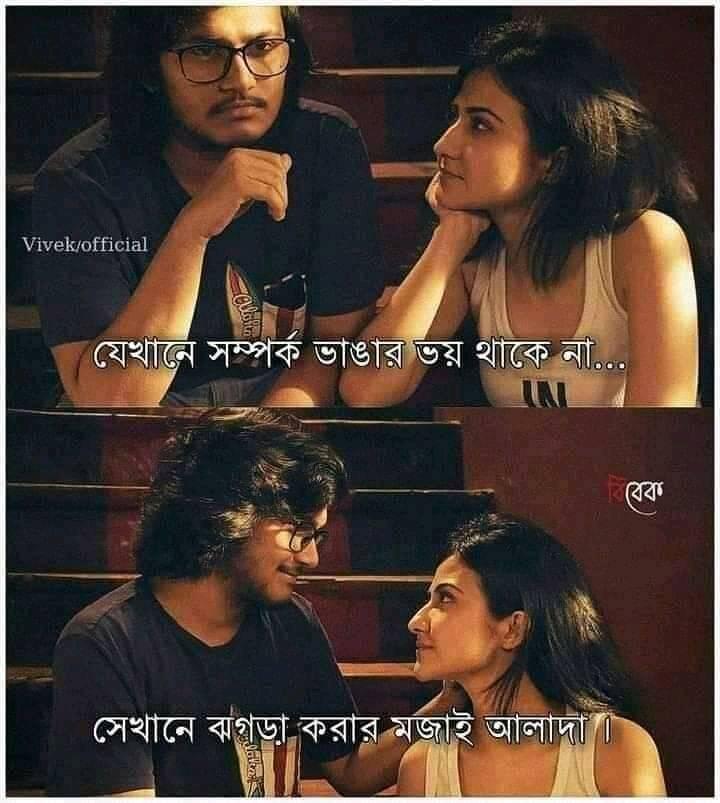
Caption: যেখানে সম্পর্ক ভাঙার ভয় থাকে না ...    সেখানে ঝগড়া করার মজাই আলাদা   ।
Label: non-hate